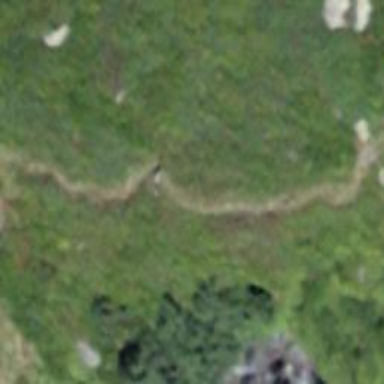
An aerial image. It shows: Path.